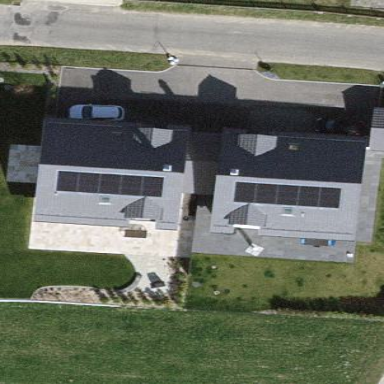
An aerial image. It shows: Simple house.